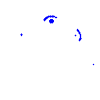
Particle: kaon